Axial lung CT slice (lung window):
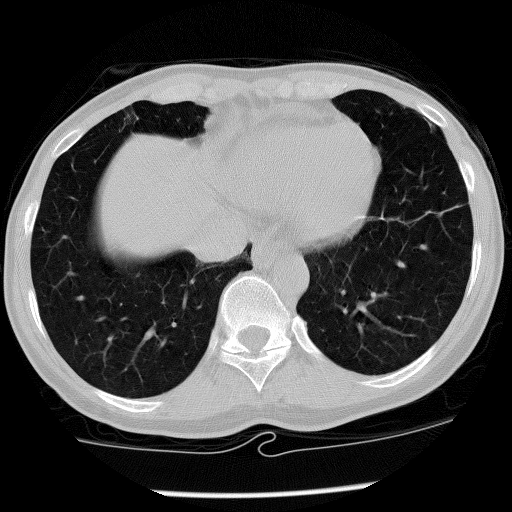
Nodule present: no